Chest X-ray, PA view. Patient: 37 years old, sex F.
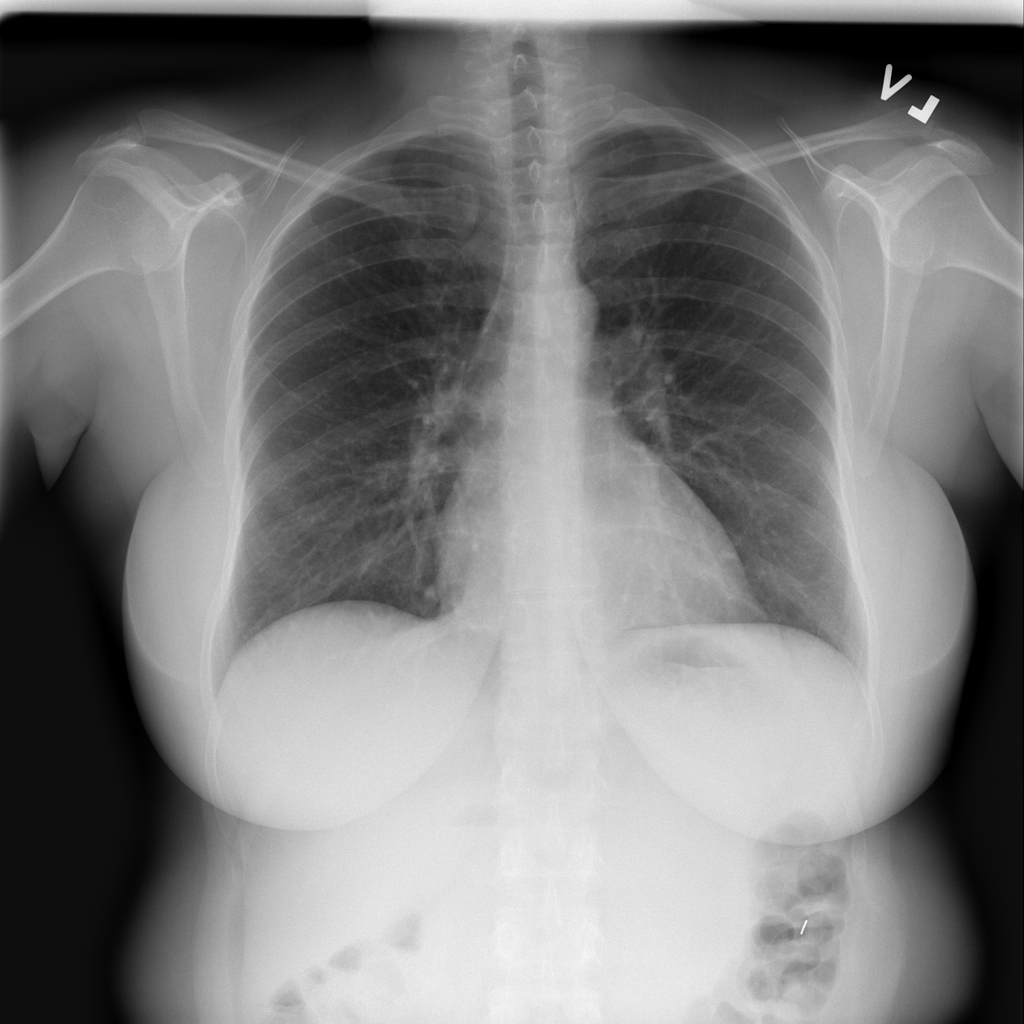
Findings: No Finding